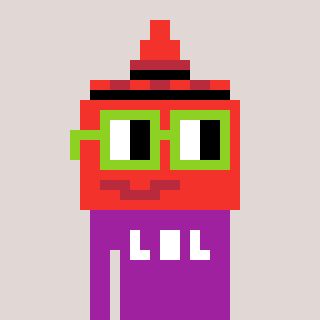
a pixel art character with square light green glasses, a ketchup-shaped head and a magenta-colored body on a warm background